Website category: university
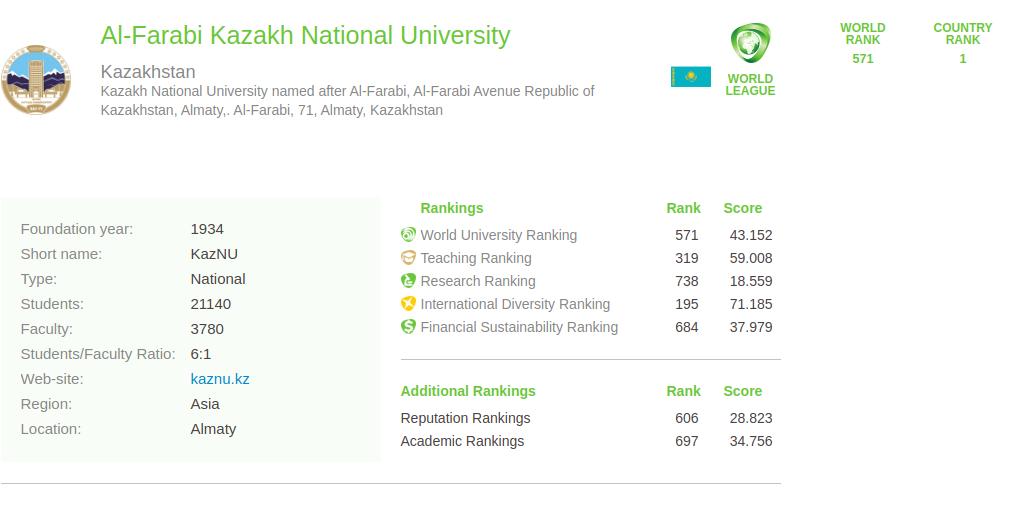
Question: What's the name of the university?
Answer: Al-Farabi Kazakh National University

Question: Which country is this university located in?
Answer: Kazakhstan

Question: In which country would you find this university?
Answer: Kazakhstan

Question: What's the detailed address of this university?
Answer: Kazakh National University named after Al-Farabi, Al-Farabi Avenue Republic of Kazakhstan, Almaty,. Al-Farabi, 71, Almaty, Kazakhstan

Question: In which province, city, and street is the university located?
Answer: Kazakh National University named after Al-Farabi, Al-Farabi Avenue Republic of Kazakhstan, Almaty,. Al-Farabi, 71, Almaty, Kazakhstan

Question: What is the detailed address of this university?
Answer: Kazakh National University named after Al-Farabi, Al-Farabi Avenue Republic of Kazakhstan, Almaty,. Al-Farabi, 71, Almaty, Kazakhstan

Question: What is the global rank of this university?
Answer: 571

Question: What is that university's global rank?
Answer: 571

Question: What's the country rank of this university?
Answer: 1

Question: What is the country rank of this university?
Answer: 1

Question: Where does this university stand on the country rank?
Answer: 1

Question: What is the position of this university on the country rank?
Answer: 1

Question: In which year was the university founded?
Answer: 1934

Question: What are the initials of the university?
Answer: KazNU

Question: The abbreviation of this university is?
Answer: KazNU

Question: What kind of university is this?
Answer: National

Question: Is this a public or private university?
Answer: National

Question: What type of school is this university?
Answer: National

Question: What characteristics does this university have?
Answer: National

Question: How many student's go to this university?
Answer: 21140

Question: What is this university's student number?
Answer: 21140

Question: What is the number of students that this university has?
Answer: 21140

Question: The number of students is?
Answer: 21140

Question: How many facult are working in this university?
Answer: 3780

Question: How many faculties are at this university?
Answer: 3780

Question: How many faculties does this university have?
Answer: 3780

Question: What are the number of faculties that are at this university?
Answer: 3780

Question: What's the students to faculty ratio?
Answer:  6 : 1

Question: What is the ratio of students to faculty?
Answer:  6 : 1

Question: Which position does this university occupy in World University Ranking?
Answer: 571

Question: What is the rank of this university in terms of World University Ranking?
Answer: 571

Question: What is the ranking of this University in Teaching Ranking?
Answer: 319

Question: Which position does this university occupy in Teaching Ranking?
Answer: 319

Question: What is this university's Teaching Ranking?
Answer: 319

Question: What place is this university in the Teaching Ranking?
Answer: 319

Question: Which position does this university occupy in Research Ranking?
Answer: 738

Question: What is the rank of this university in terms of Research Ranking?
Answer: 738

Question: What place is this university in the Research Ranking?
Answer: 738

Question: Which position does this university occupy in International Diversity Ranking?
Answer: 195

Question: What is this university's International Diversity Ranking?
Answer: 195

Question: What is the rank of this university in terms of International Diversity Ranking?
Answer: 195

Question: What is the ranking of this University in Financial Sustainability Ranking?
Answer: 684

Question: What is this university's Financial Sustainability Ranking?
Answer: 684

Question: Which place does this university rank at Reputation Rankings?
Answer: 606

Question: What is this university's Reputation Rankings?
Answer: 606

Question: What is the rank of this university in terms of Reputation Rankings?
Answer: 606

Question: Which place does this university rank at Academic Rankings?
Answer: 697

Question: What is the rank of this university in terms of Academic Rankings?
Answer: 697

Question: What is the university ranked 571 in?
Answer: World University Ranking

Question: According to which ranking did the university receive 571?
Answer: World University Ranking

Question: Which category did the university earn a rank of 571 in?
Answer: World University Ranking

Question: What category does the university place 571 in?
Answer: World University Ranking

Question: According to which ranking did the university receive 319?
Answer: Teaching Ranking

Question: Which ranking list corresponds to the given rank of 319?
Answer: Teaching Ranking

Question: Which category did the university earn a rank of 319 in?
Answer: Teaching Ranking

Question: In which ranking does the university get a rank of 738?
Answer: Research Ranking

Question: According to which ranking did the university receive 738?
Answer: Research Ranking

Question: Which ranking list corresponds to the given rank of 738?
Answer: Research Ranking

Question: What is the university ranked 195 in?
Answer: International Diversity Ranking

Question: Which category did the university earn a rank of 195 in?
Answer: International Diversity Ranking

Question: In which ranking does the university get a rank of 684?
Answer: Financial Sustainability Ranking

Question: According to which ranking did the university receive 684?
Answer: Financial Sustainability Ranking

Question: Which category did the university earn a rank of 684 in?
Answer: Financial Sustainability Ranking

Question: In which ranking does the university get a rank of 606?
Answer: Reputation Rankings